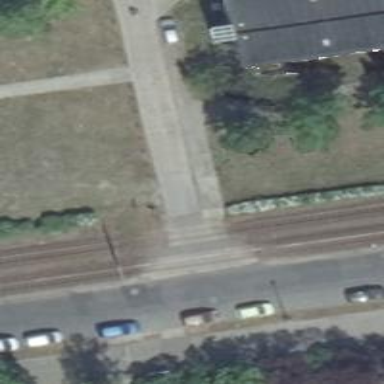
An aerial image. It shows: Railway level crossing.